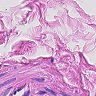
Metastatic tissue present: no